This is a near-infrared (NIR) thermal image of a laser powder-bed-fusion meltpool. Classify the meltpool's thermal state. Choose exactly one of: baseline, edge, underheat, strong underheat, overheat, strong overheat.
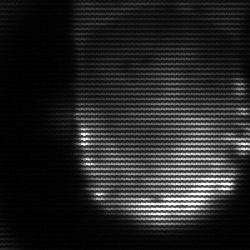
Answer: baseline